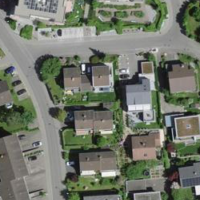
EUNIS habitat code: 55
Species observed at this site:
Geranium sanguineum